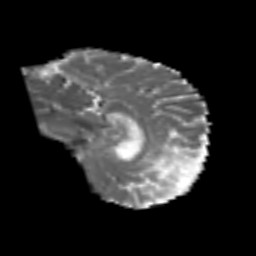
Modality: MD
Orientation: sagittal
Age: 67
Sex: female
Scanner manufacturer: siemens
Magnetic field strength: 3 T
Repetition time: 5.6 s
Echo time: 0.082 s